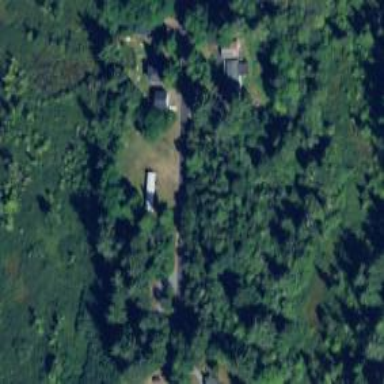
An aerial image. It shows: Driveway.